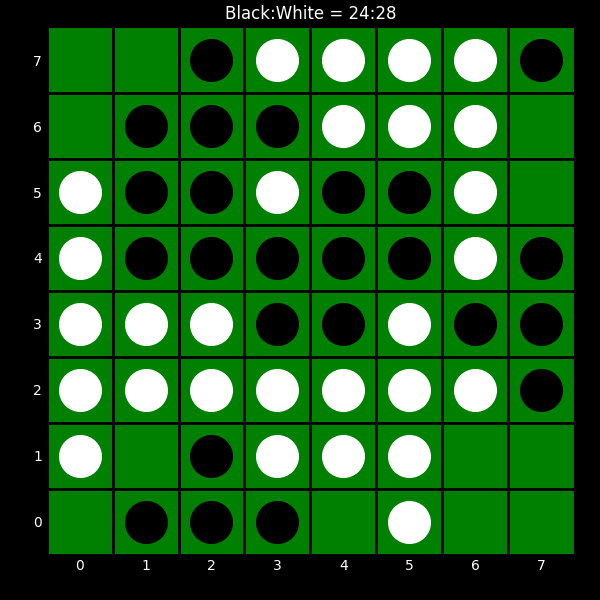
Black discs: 24
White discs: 28